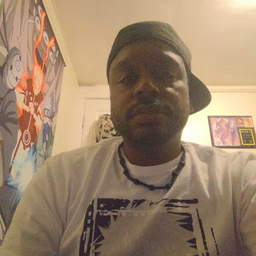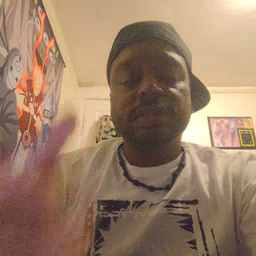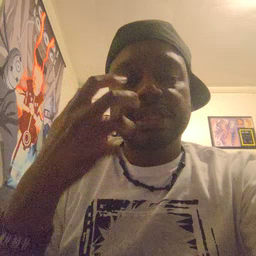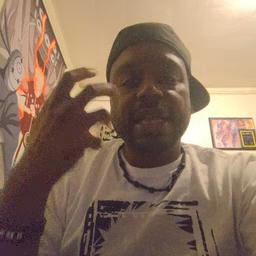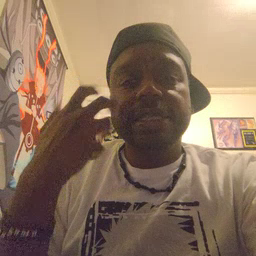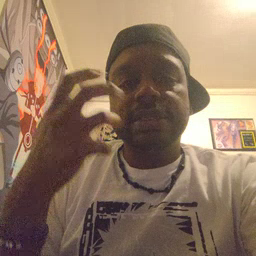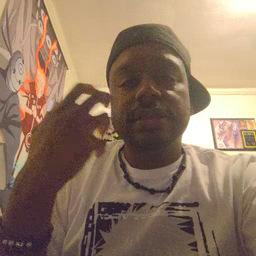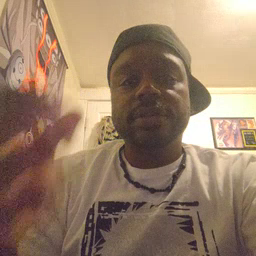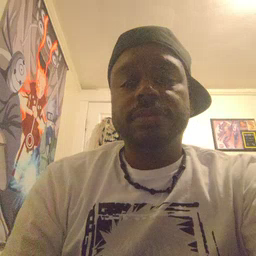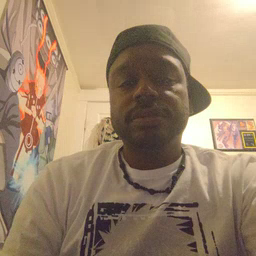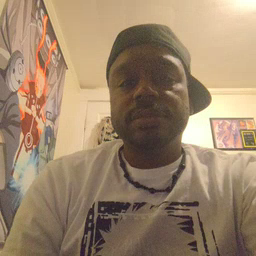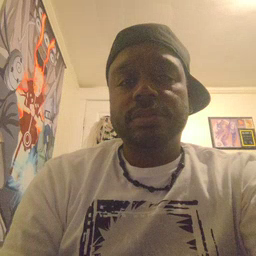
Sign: tiger